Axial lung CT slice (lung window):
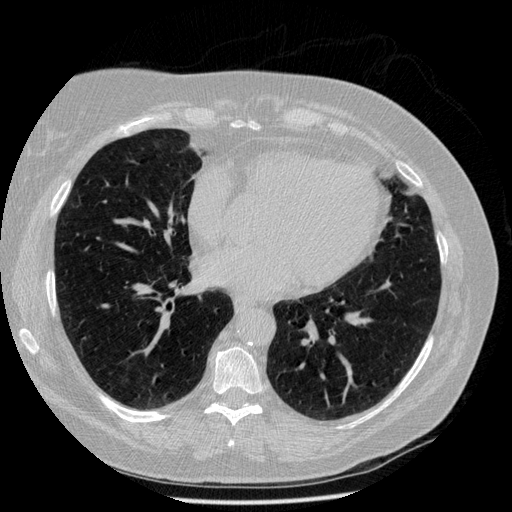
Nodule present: no